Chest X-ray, PA view. Patient: 51 years old, sex M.
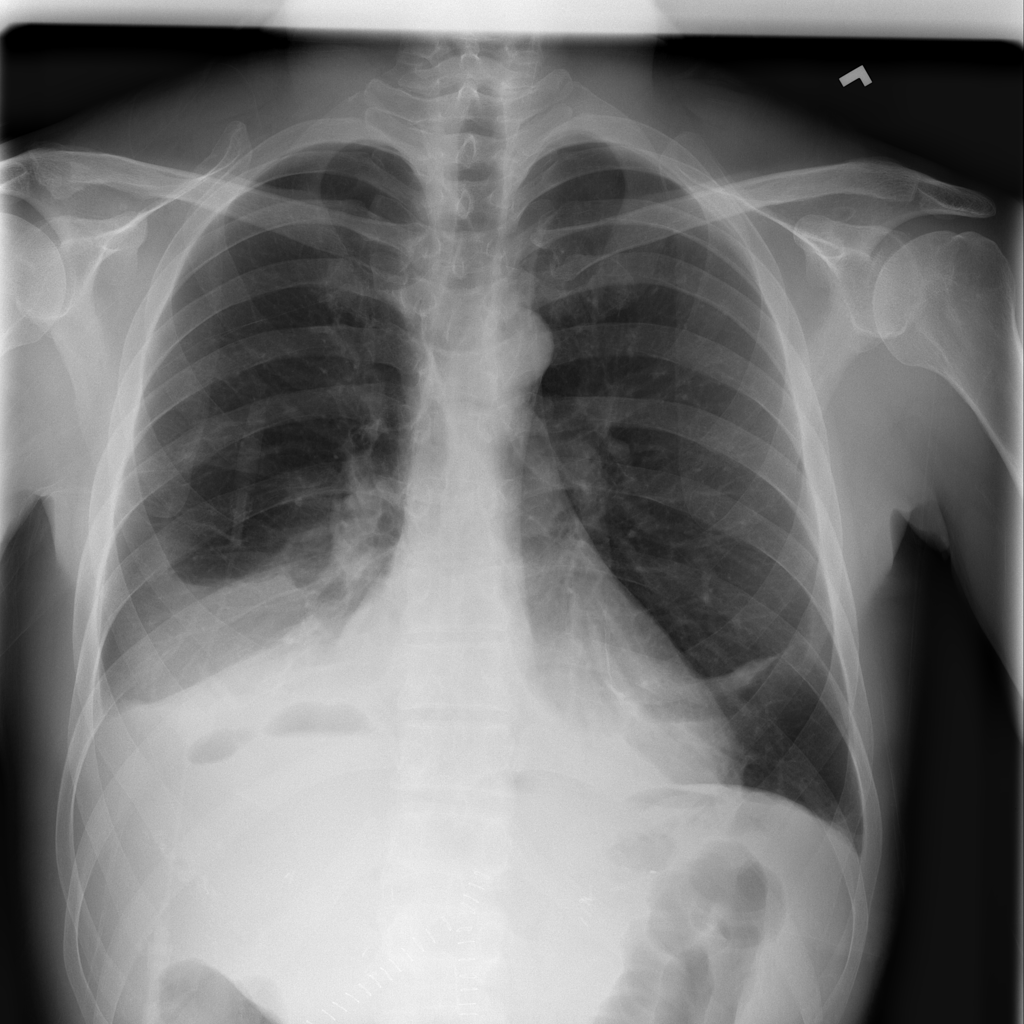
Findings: No Finding